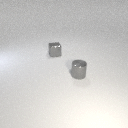
small gray metal cube to the left of small gray metal cylinder